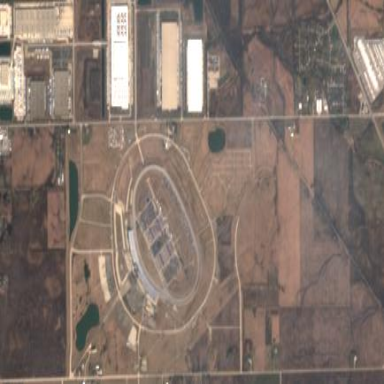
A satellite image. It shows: Sports center specializing in motorsports.